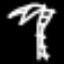
Label: palm tree